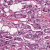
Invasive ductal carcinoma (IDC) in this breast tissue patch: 1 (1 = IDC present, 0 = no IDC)